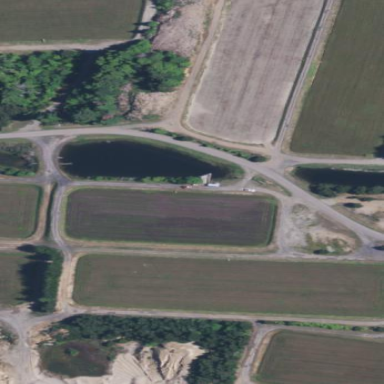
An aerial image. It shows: Farmland with cranberries as the main crop.